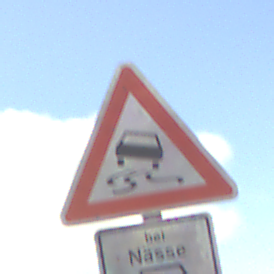
Verkehrszeichen: SchleuderOderRutschgefahr
Zusatzzeichen unten: BeiNaesse
Umgebung: Outdoor, Nature
Tageszeit: SunriseSunset
Wetter: PartlyCloudy
Licht: Natural
Jahreszeit: NotSpecified
Kontrast: HighContrast